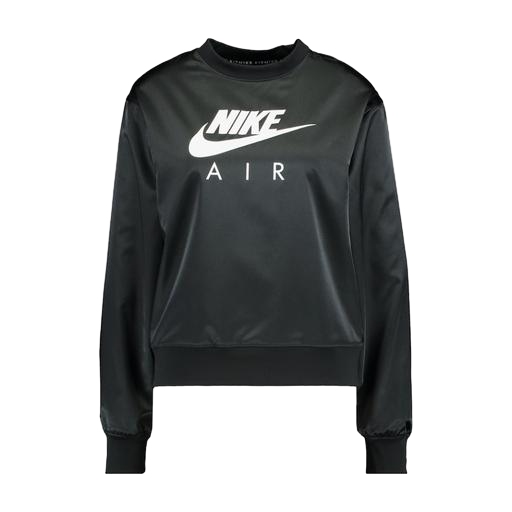
nike shirt, track top, long-sleeve top, white background